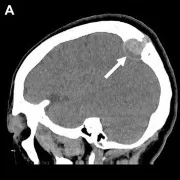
Computed tomography (CT) and magnetic resonance (MR) images of multicentric angiosarcomas of bone. Sagittal and coronal CT image revealed bone destruction of the parietal bone.
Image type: radiology (ct)